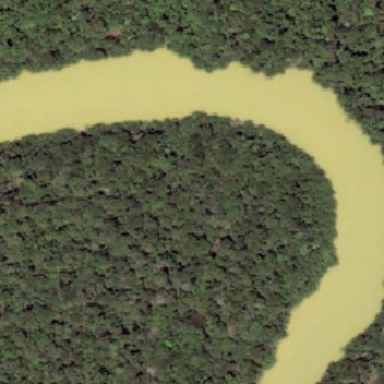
This is a river and a wetland .